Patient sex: M
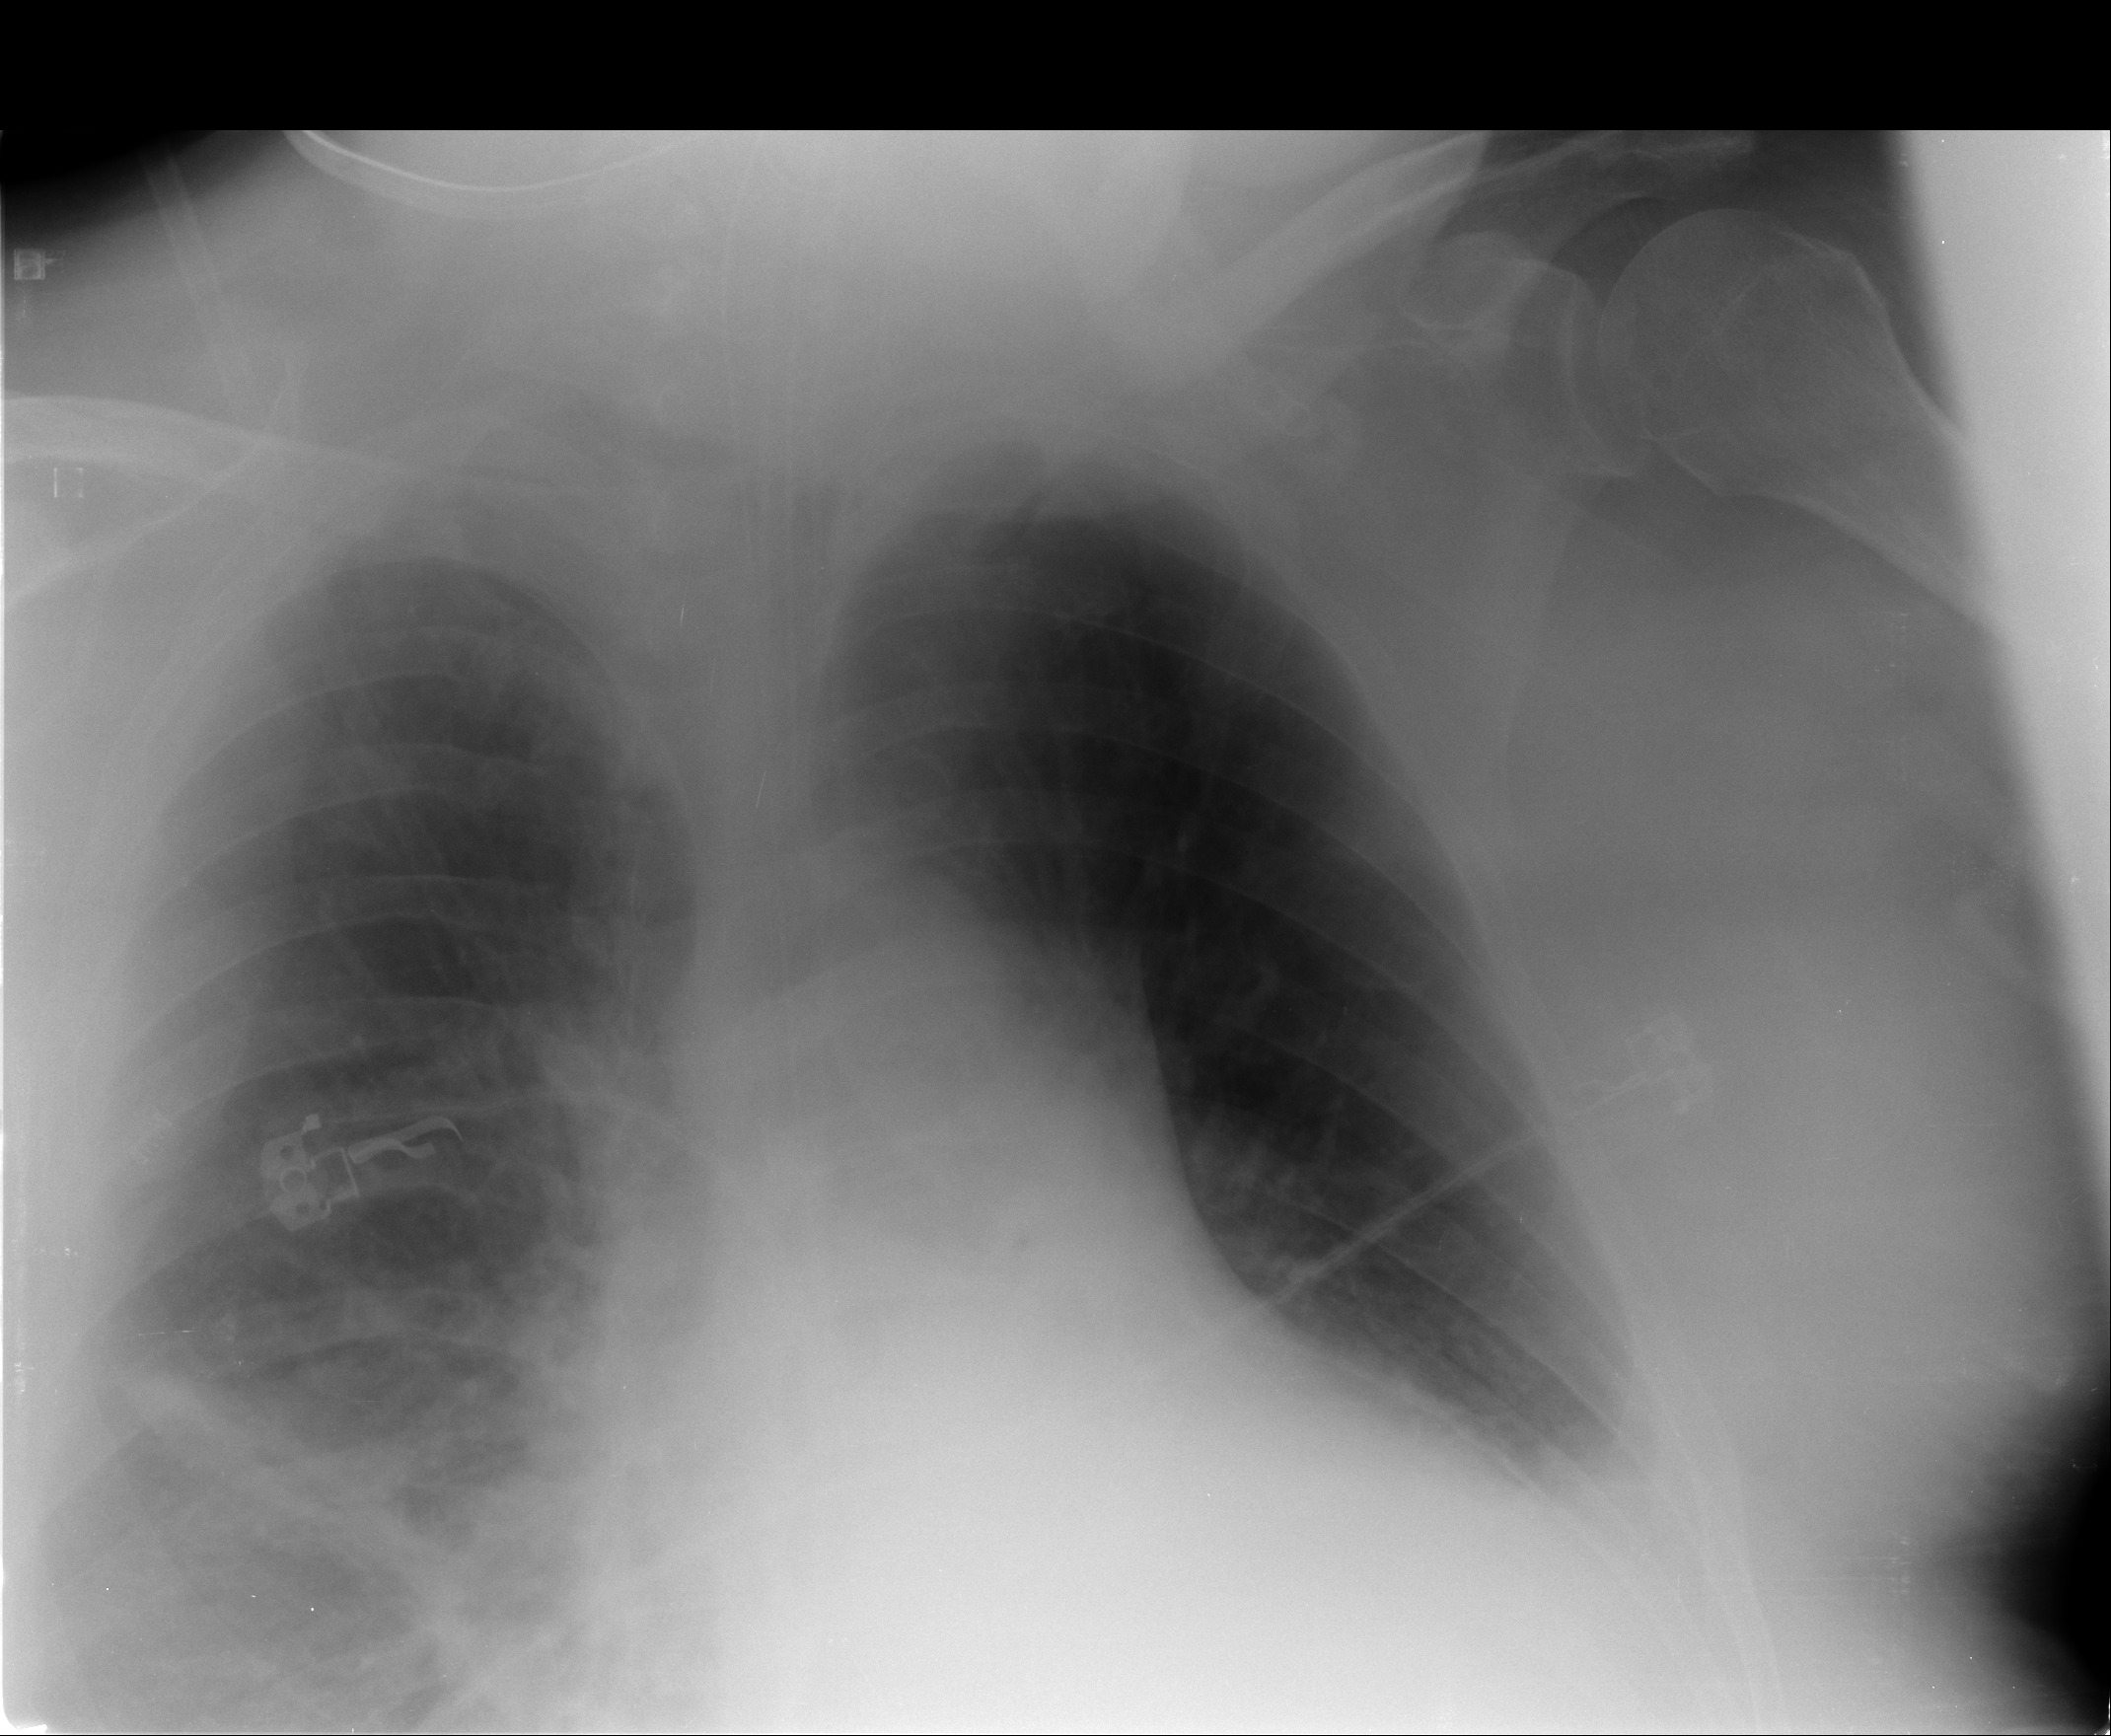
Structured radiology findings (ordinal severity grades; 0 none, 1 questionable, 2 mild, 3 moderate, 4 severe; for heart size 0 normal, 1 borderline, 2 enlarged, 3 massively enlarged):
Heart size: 2
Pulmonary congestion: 2
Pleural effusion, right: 2
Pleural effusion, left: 2
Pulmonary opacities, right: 2
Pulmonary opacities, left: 2
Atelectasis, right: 2
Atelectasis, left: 2